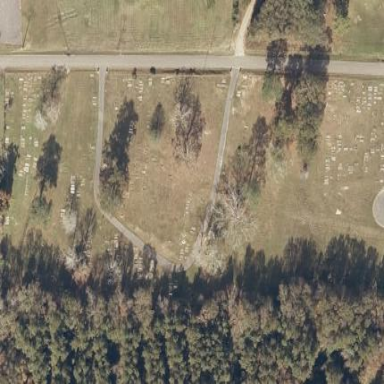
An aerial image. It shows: Grave yard.